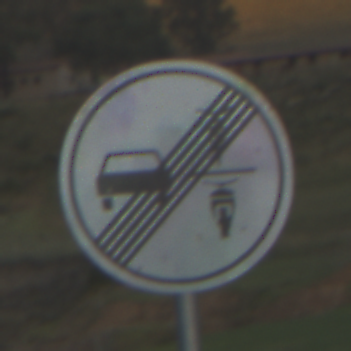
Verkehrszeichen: EndeVerbotUeberholenEinspurigeFahrzeuge
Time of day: SunriseSunset
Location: Outdoor (RoadRail)
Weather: PartlyCloudy
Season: NotSpecified
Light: Natural